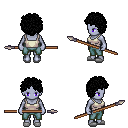
a pixel art fantasy rpg character, female body template, dark elf, purple skin, white pirate shirt, teal pants, black curly afro hairstyle, white slippers, spear, four views (front, back, left, right), 2x2 character sprite sheet, small pixel art, hard edges, no anti-aliasing